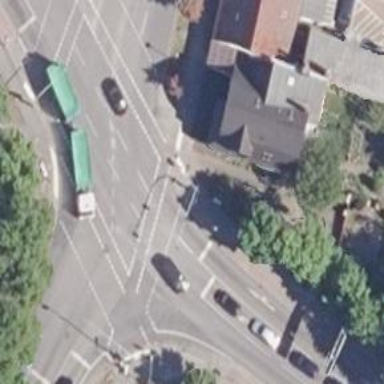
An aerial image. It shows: Road with traffic signals.